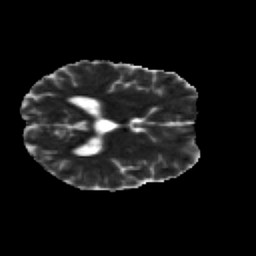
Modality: MD
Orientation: axial
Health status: healthy
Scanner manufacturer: siemens
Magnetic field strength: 3 T
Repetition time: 12 s
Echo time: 0.092 s